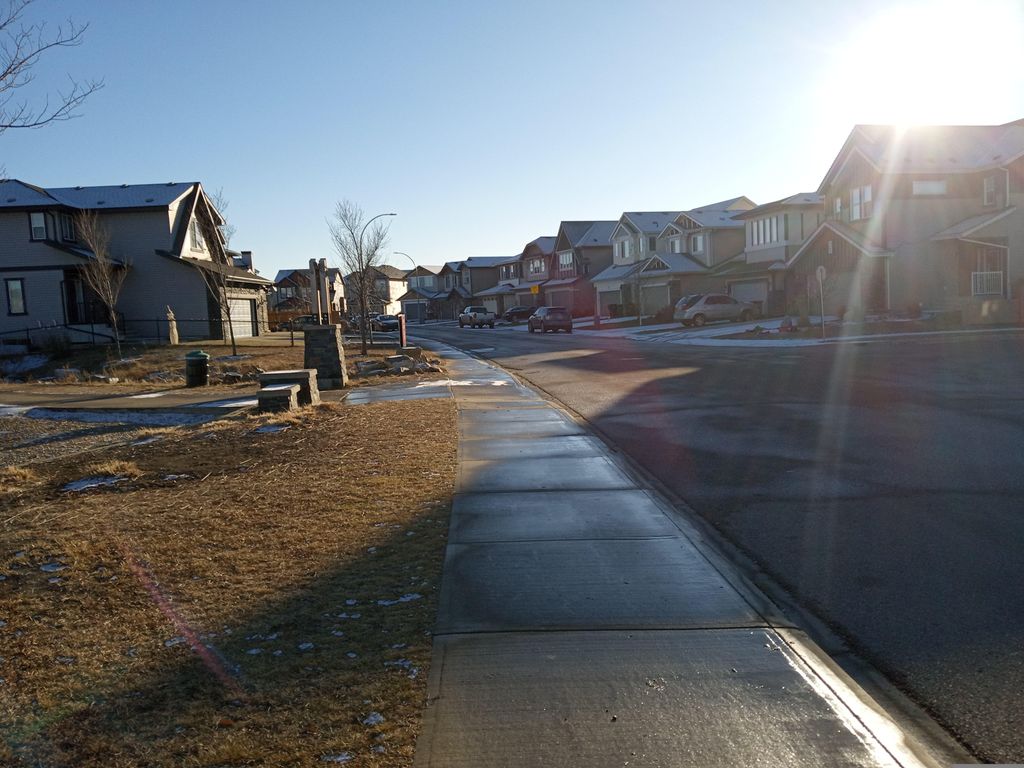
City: edmonton